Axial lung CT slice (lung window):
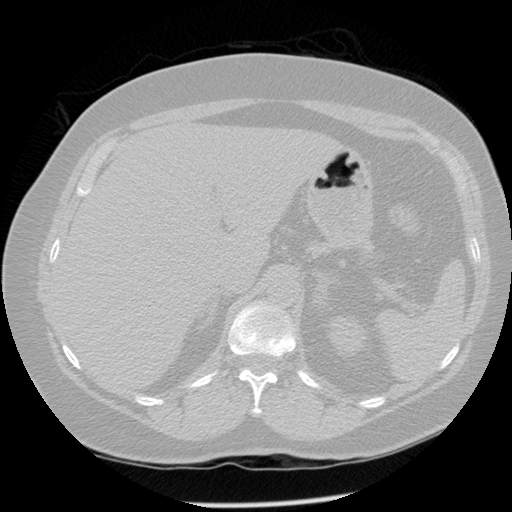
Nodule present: no